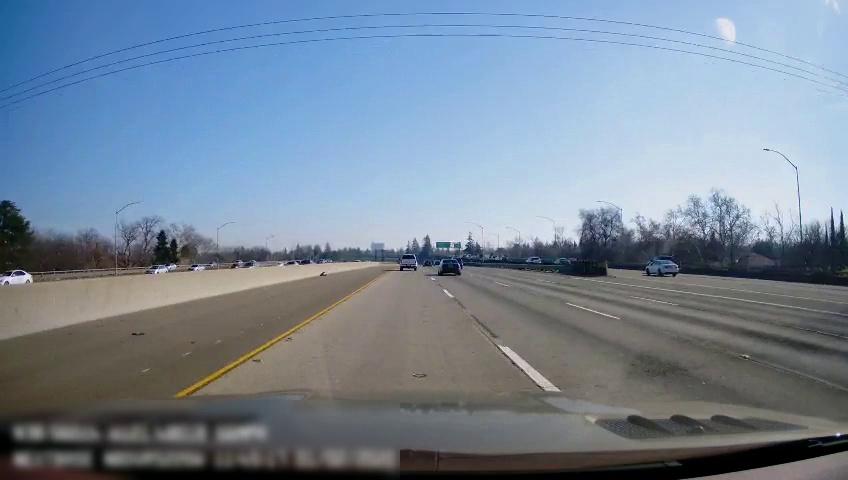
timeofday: Day
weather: Sunny
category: Vehicles | Car
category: Vehicles | Car
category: Vehicles | Car
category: Vehicles | Car
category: Vehicles | Car
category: Vehicles | Car
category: Vehicles | Car
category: Vehicles | Car
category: Vehicles | Car
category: Drivable Space
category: Vehicles | Truck
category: Vehicles | Truck
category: Vehicles | Car
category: Vehicles | SUV
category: Vehicles | Car
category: Vehicles | Car
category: Vehicles | Car
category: Lanes | Current Lane
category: Lanes | Current Lane
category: Lanes | Alternate Lane
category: Lanes | Alternate Lane
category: Lanes | Alternate Lane
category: Lanes | Alternate Lane
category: Traffic | Signs
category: Traffic | Signs